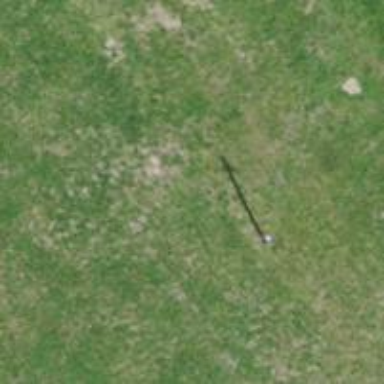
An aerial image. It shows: Power pole.